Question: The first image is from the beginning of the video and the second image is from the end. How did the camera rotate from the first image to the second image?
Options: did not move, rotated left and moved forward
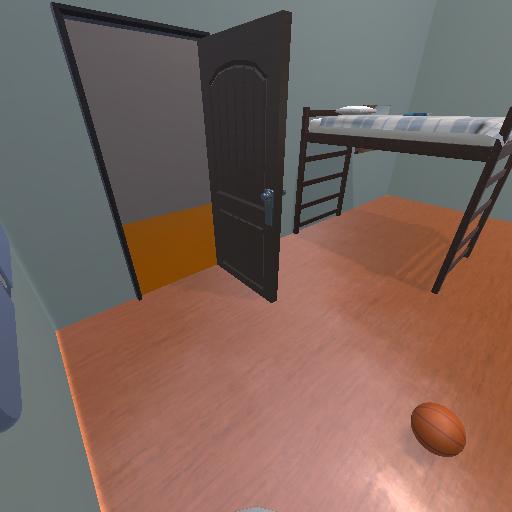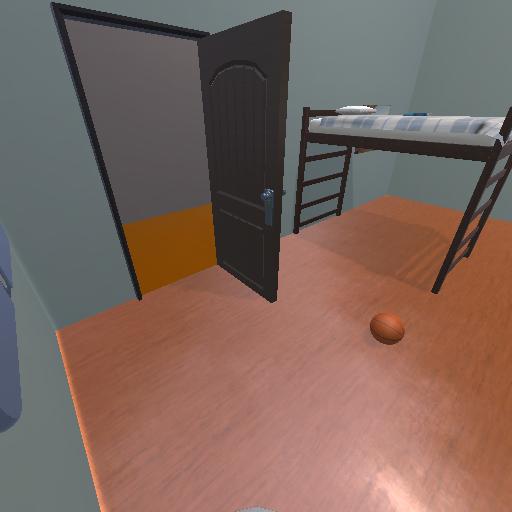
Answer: did not move